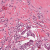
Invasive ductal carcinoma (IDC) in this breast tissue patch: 1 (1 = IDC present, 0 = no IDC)